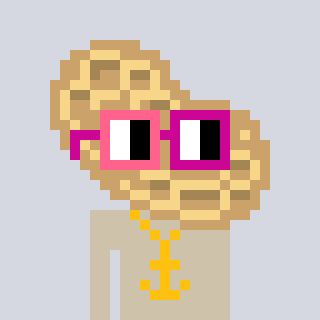
a pixel art character with square pink and red glasses, a peanut-shaped head and a bege-colored body on a cool background